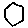
Label: hexagon